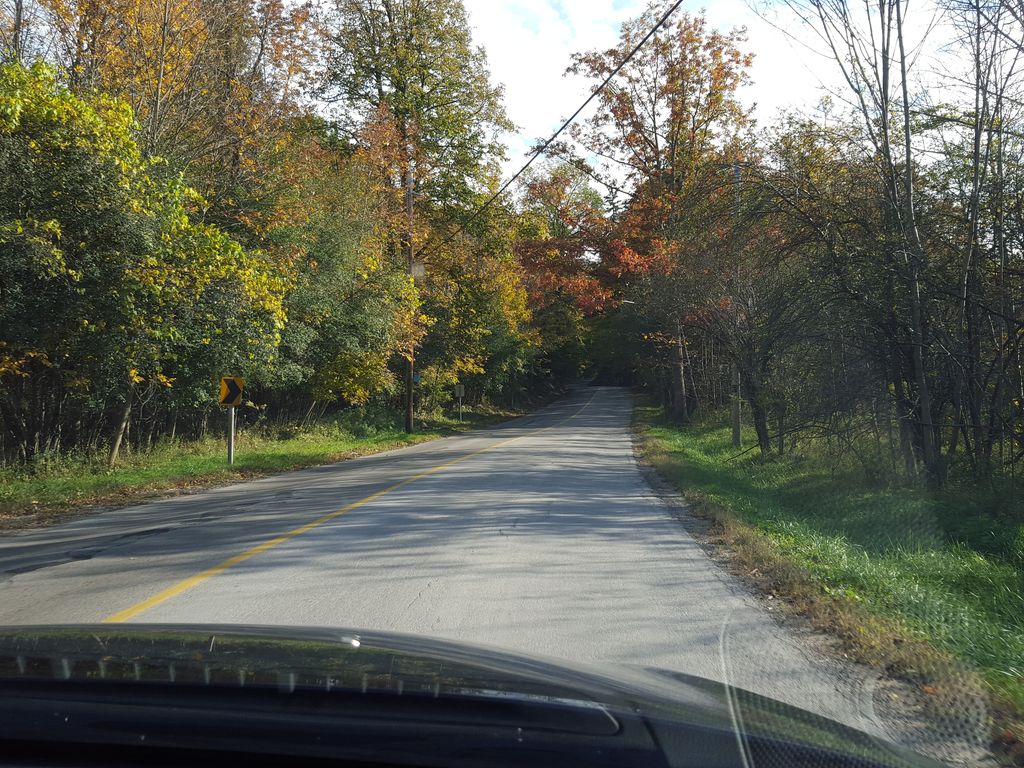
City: hamilton